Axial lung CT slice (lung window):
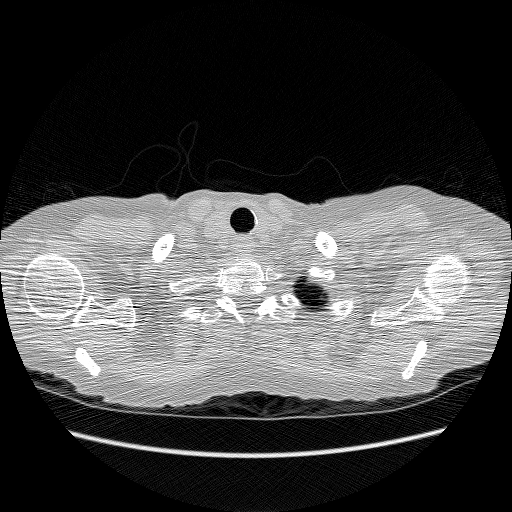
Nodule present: no